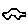
Label: car